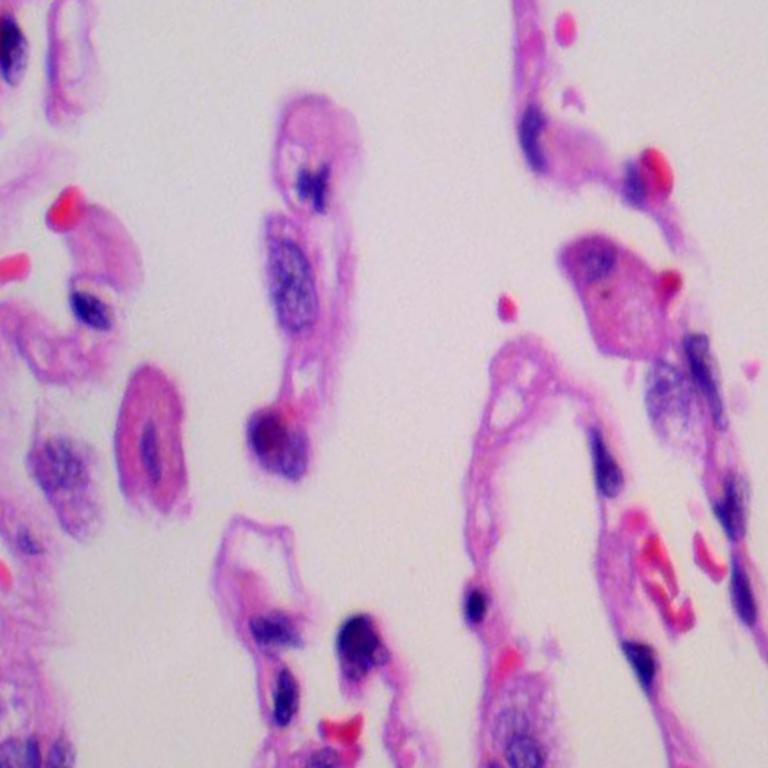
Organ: lung
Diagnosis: benign